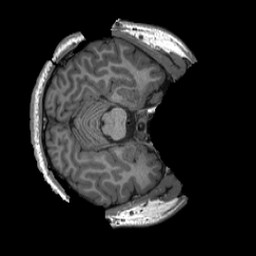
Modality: T1w
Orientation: axial
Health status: healthy